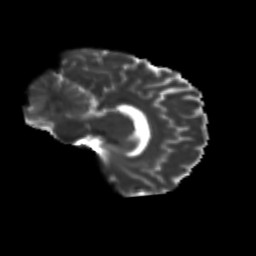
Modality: T2w
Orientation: sagittal
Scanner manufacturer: siemens
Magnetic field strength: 3 T
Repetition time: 9.2 s
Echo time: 0.084 s